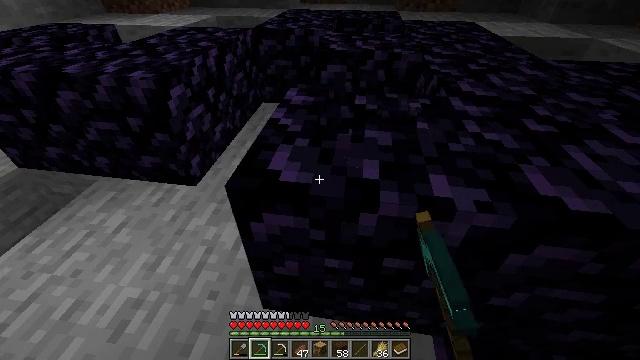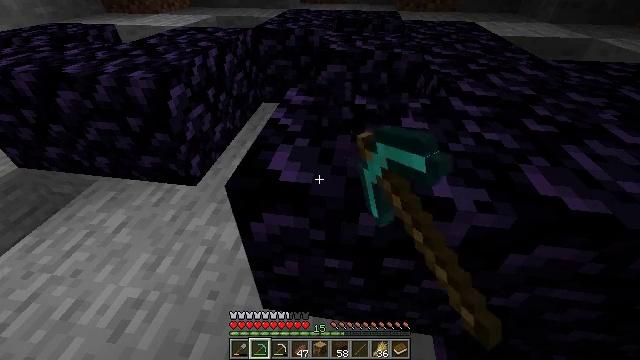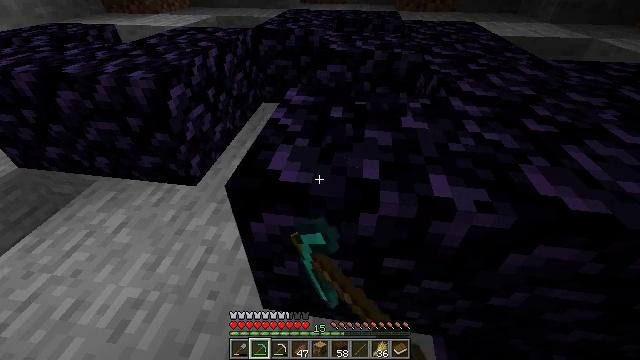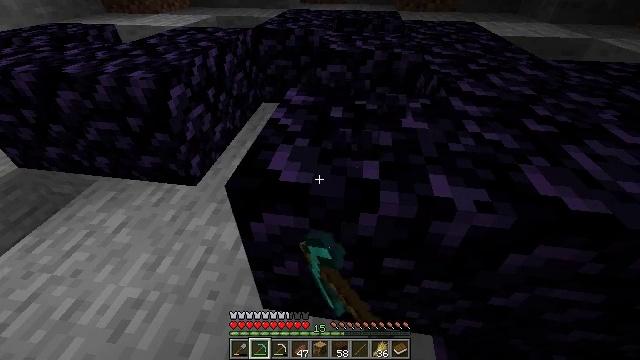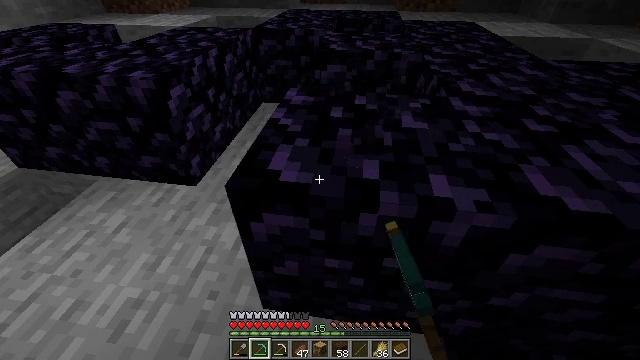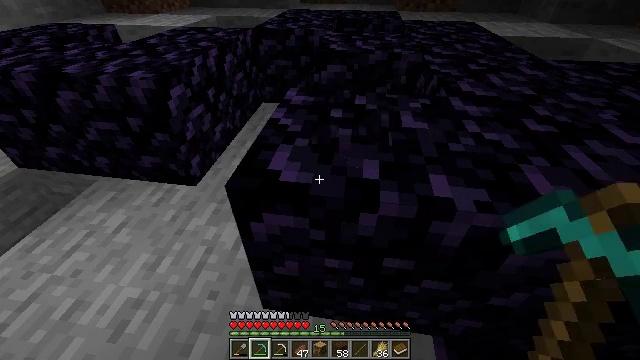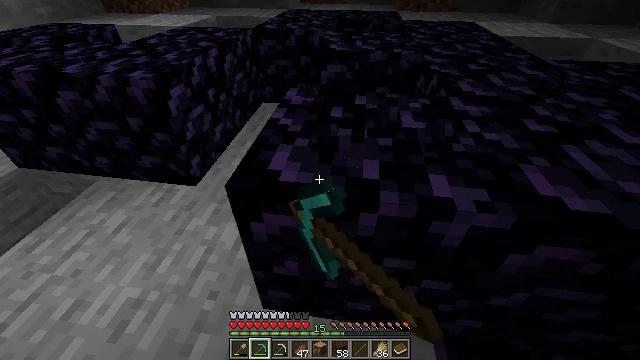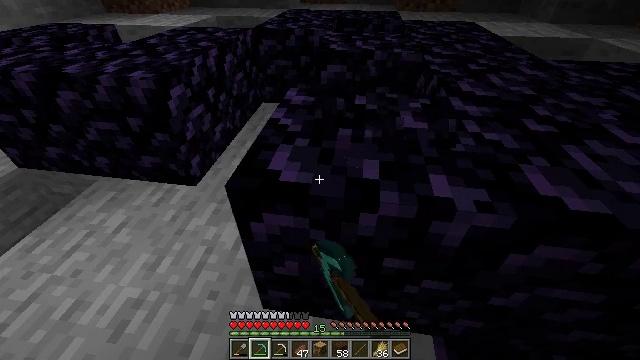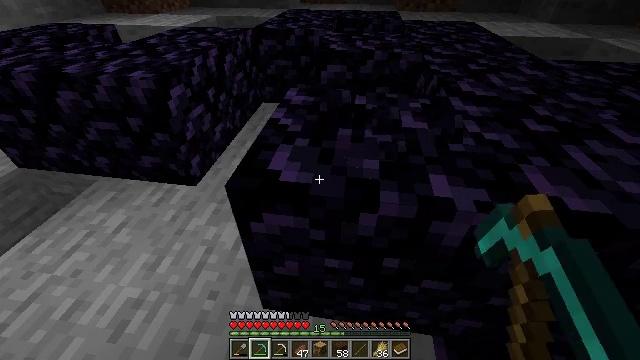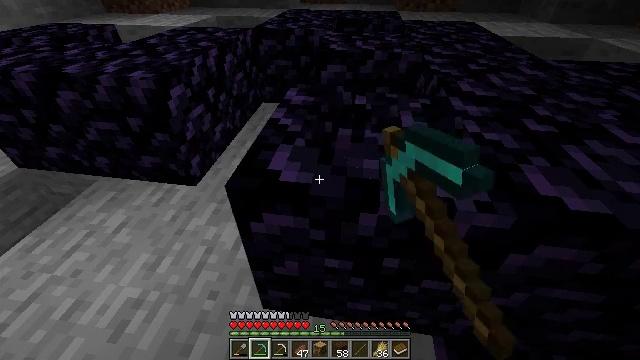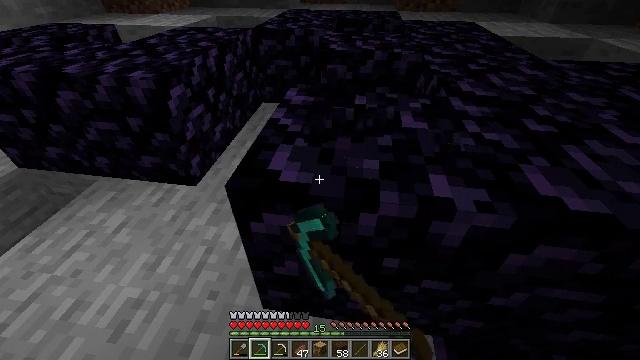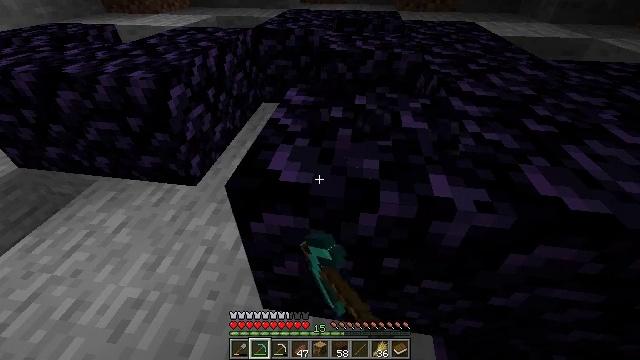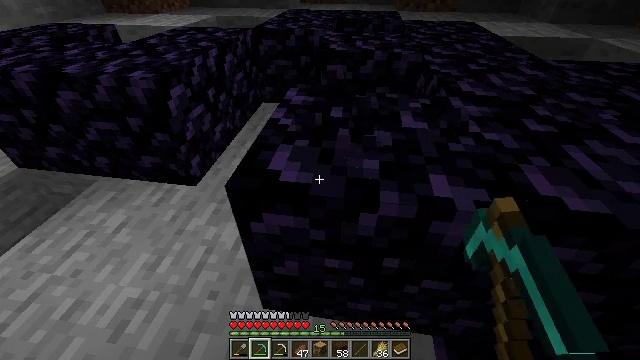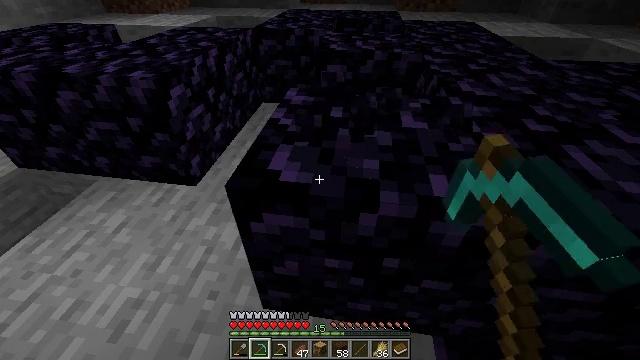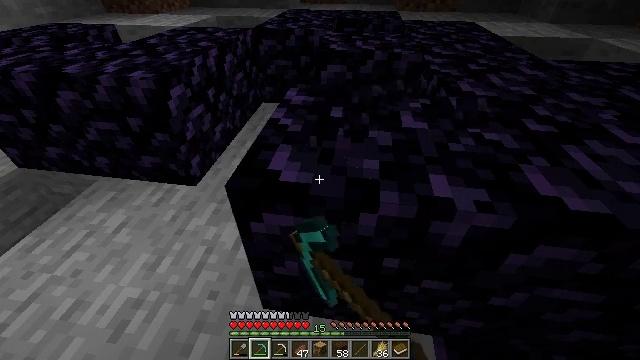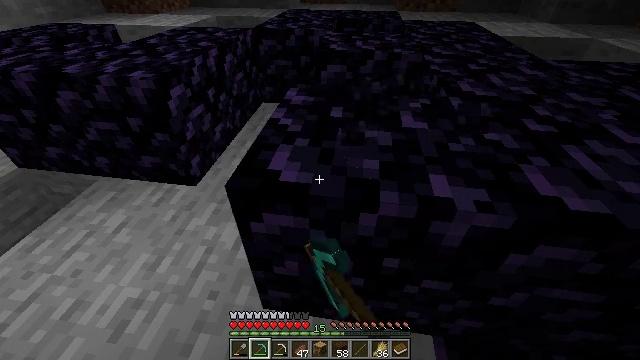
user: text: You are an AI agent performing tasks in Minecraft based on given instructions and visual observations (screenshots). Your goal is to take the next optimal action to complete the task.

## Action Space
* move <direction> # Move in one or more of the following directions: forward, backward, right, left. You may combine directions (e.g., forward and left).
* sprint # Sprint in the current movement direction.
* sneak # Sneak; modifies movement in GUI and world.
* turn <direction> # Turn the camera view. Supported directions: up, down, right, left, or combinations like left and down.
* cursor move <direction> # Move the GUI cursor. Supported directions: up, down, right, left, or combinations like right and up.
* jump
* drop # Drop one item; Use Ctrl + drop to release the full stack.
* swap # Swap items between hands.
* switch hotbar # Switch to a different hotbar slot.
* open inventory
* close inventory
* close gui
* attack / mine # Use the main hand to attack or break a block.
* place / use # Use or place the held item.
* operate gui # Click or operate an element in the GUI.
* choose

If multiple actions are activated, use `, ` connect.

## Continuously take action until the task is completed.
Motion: motion action
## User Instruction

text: Collect obsidian for crafting.
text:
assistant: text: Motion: attack / mine
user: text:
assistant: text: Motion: attack / mine
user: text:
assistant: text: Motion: attack / mine
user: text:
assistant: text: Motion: attack / mine
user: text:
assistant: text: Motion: attack / mine
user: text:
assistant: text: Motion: attack / mine
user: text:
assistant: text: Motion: attack / mine
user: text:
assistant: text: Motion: attack / mine
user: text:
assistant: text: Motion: attack / mine
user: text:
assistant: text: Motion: attack / mine
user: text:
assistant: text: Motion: attack / mine
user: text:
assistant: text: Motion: attack / mine
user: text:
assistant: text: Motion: attack / mine
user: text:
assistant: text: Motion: attack / mine
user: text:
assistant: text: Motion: attack / mine
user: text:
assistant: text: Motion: attack / mine
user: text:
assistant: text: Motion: attack / mine
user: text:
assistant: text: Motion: attack / mine
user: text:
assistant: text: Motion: attack / mine
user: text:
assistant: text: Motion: attack / mine
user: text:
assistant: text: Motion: attack / mine
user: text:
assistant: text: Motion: attack / mine
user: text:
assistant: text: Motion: attack / mine
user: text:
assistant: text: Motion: attack / mine
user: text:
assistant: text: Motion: attack / mine
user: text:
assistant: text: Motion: attack / mine
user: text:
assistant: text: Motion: attack / mine
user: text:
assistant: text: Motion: attack / mine
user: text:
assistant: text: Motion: attack / mine
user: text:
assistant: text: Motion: attack / mine